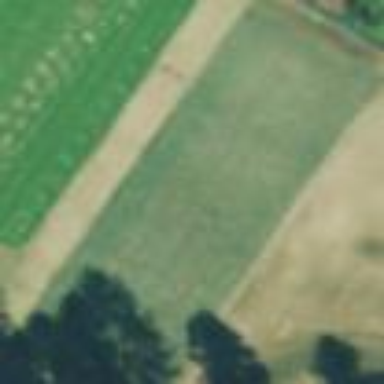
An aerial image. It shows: Grassy area used as driving range for golf.